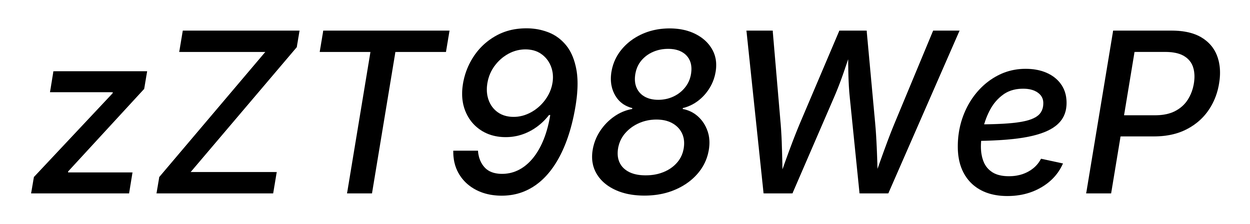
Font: Inter-Italic_Medium_Italic